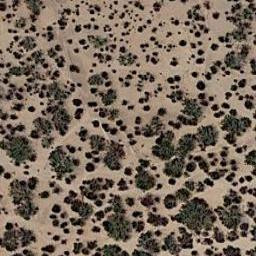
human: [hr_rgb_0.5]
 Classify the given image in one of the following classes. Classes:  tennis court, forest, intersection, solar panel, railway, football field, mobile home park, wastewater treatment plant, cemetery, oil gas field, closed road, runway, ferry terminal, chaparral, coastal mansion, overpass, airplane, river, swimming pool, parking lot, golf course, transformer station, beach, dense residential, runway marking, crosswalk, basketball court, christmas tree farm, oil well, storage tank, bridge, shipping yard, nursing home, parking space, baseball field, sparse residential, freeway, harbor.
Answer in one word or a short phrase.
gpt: chaparral